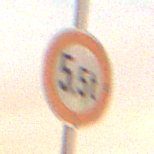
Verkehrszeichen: TatsaechlicheMasse
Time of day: SunriseSunset
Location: Outdoor (Nature)
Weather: PartlyCloudy
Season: NotSpecified
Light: Natural